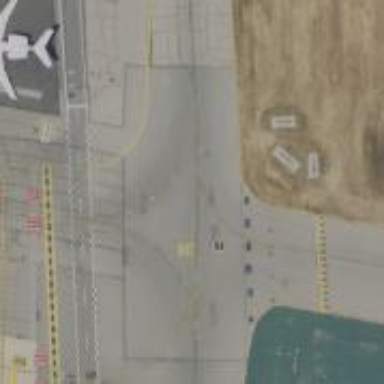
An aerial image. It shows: View of taxiway at the airport.